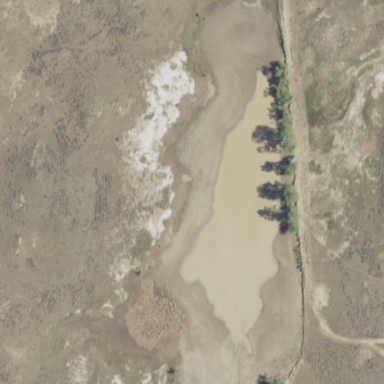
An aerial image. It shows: Reservoir.